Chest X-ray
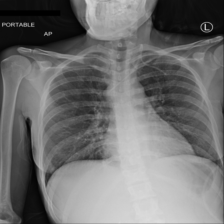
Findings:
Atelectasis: negative
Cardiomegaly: negative
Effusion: negative
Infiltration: negative
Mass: negative
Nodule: negative
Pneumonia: negative
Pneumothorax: negative
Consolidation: negative
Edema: negative
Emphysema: negative
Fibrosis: negative
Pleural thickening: positive
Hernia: negative